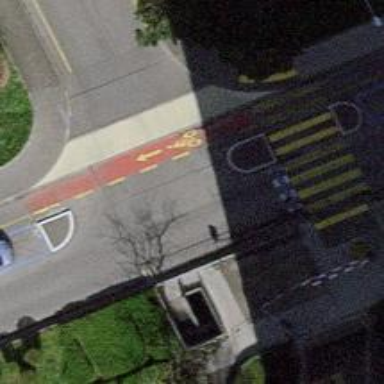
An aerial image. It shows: Unmarked crossing on the road.